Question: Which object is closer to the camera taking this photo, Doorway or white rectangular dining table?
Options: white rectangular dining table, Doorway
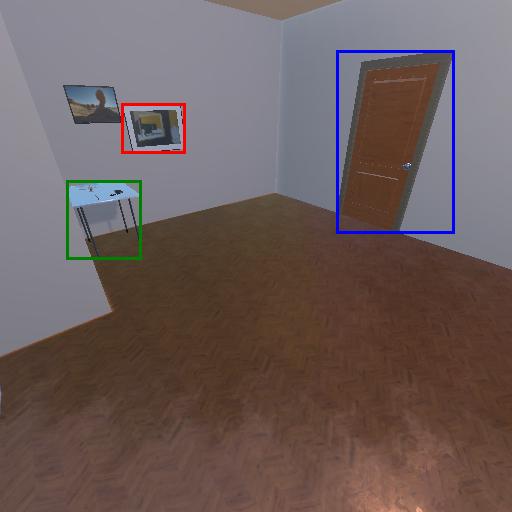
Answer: white rectangular dining table